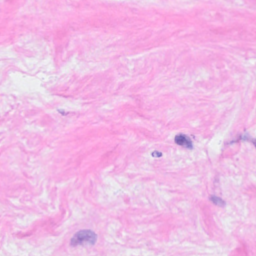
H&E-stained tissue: Breast